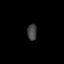
Tissue: lung
Cell type: Myeloid cells
Senescence score: 0.558
Nuclear area (px): 155
Mean DAPI intensity: 66.69